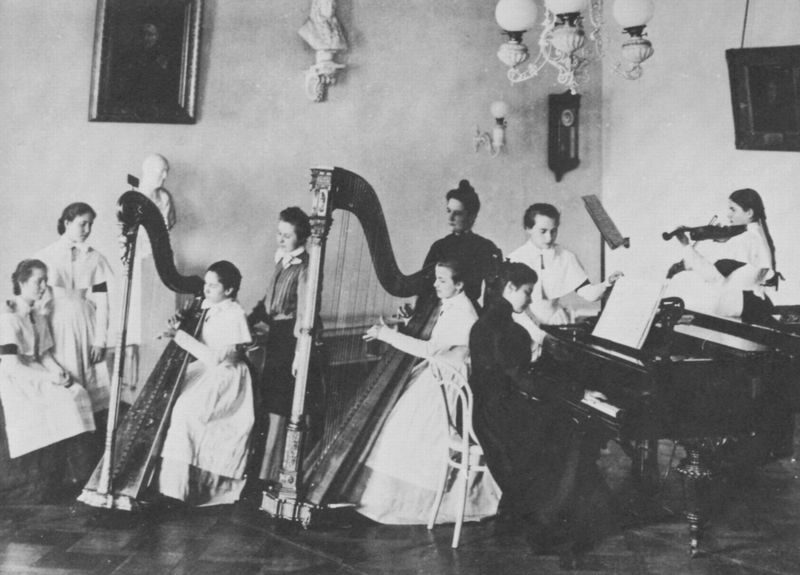
Titel: Szene aus dem Smolny-Institut
Künstler: Russischer Photograph
Schlagwörter: flügel, mann, frauen, menschen, mädchen, frau, kleider, lampe, raum, schwarz, stuhl, weiss, bild, innenraum, drei, konzert, musik, schürze, bilder, bogen, spieler, noten, unterricht, schürzen, büste, klavier, musizieren, piano, uhr, leuchter, foto, fotografie, photographie, schwarz-weiss, tasten, photo, geige, violine, harfe, fotographie, lamoe, fraune, harfen, schwazr, leherin